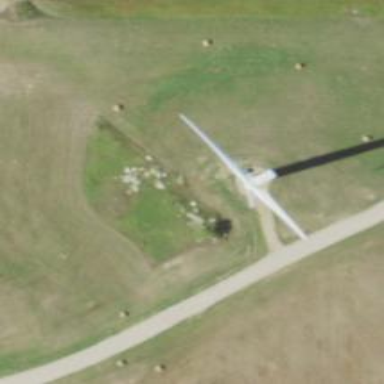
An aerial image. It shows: Wind turbine generator that utilizes wind as its source for generating electricity. It is of the horizontal axis type.